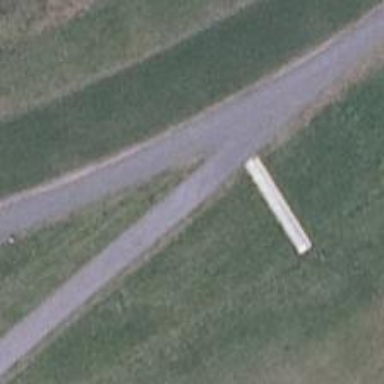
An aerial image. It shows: Asphalt track with grade1 quality.